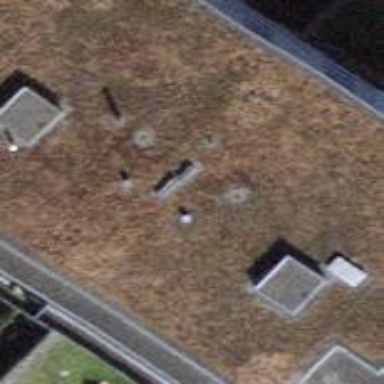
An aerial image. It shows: Building with flat roof.